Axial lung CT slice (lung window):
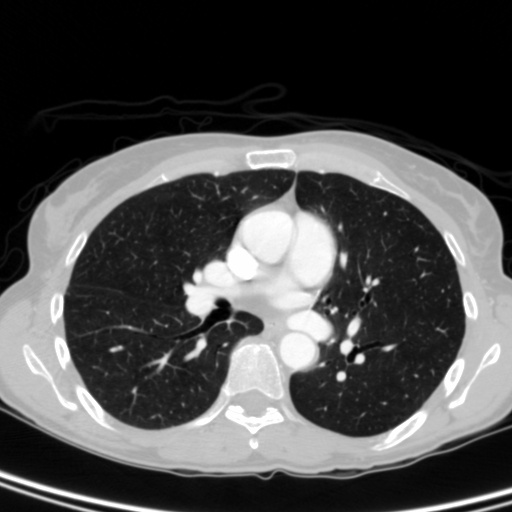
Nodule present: no